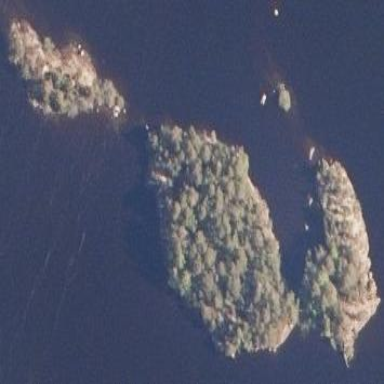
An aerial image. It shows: Islet.